Question: We are working with Git and Eclipse. If I'm opening the merge tool to resolve a conflict I get this dialog:

I want to change this afer I marked before. But just cannot find the correct preference page.
Where can I change this after the dialog does not show up anymore?
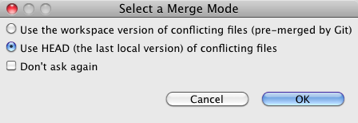
Answer: You can change this in Eclipse Git preferences. Go to 'Window' -> 'Preferences' -> 'Team' -> 'Git' and there is dropdown for Merge 'Merge tool content'.